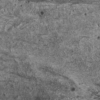
Label: not_dusty